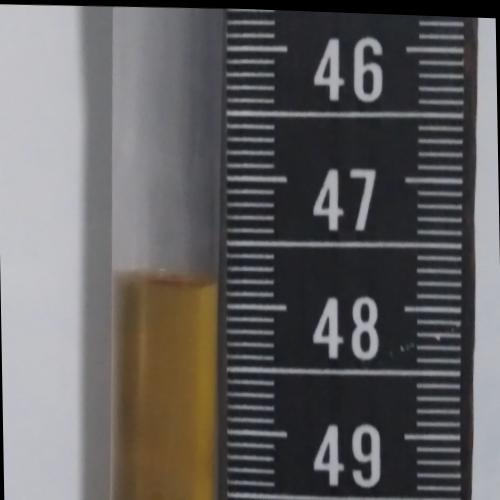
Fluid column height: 47.8 cm